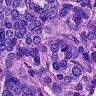
Metastatic tissue present: yes